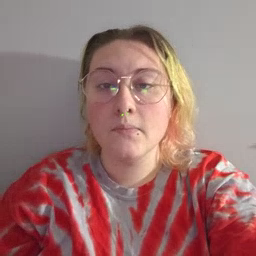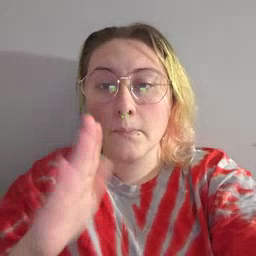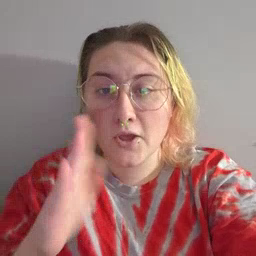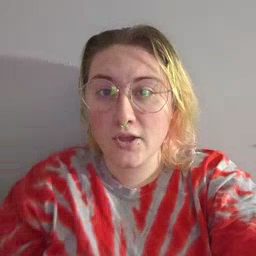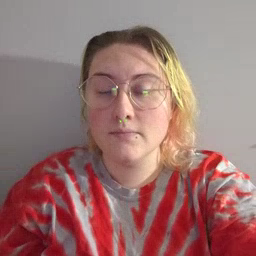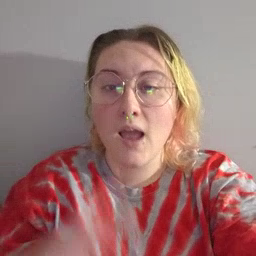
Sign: book